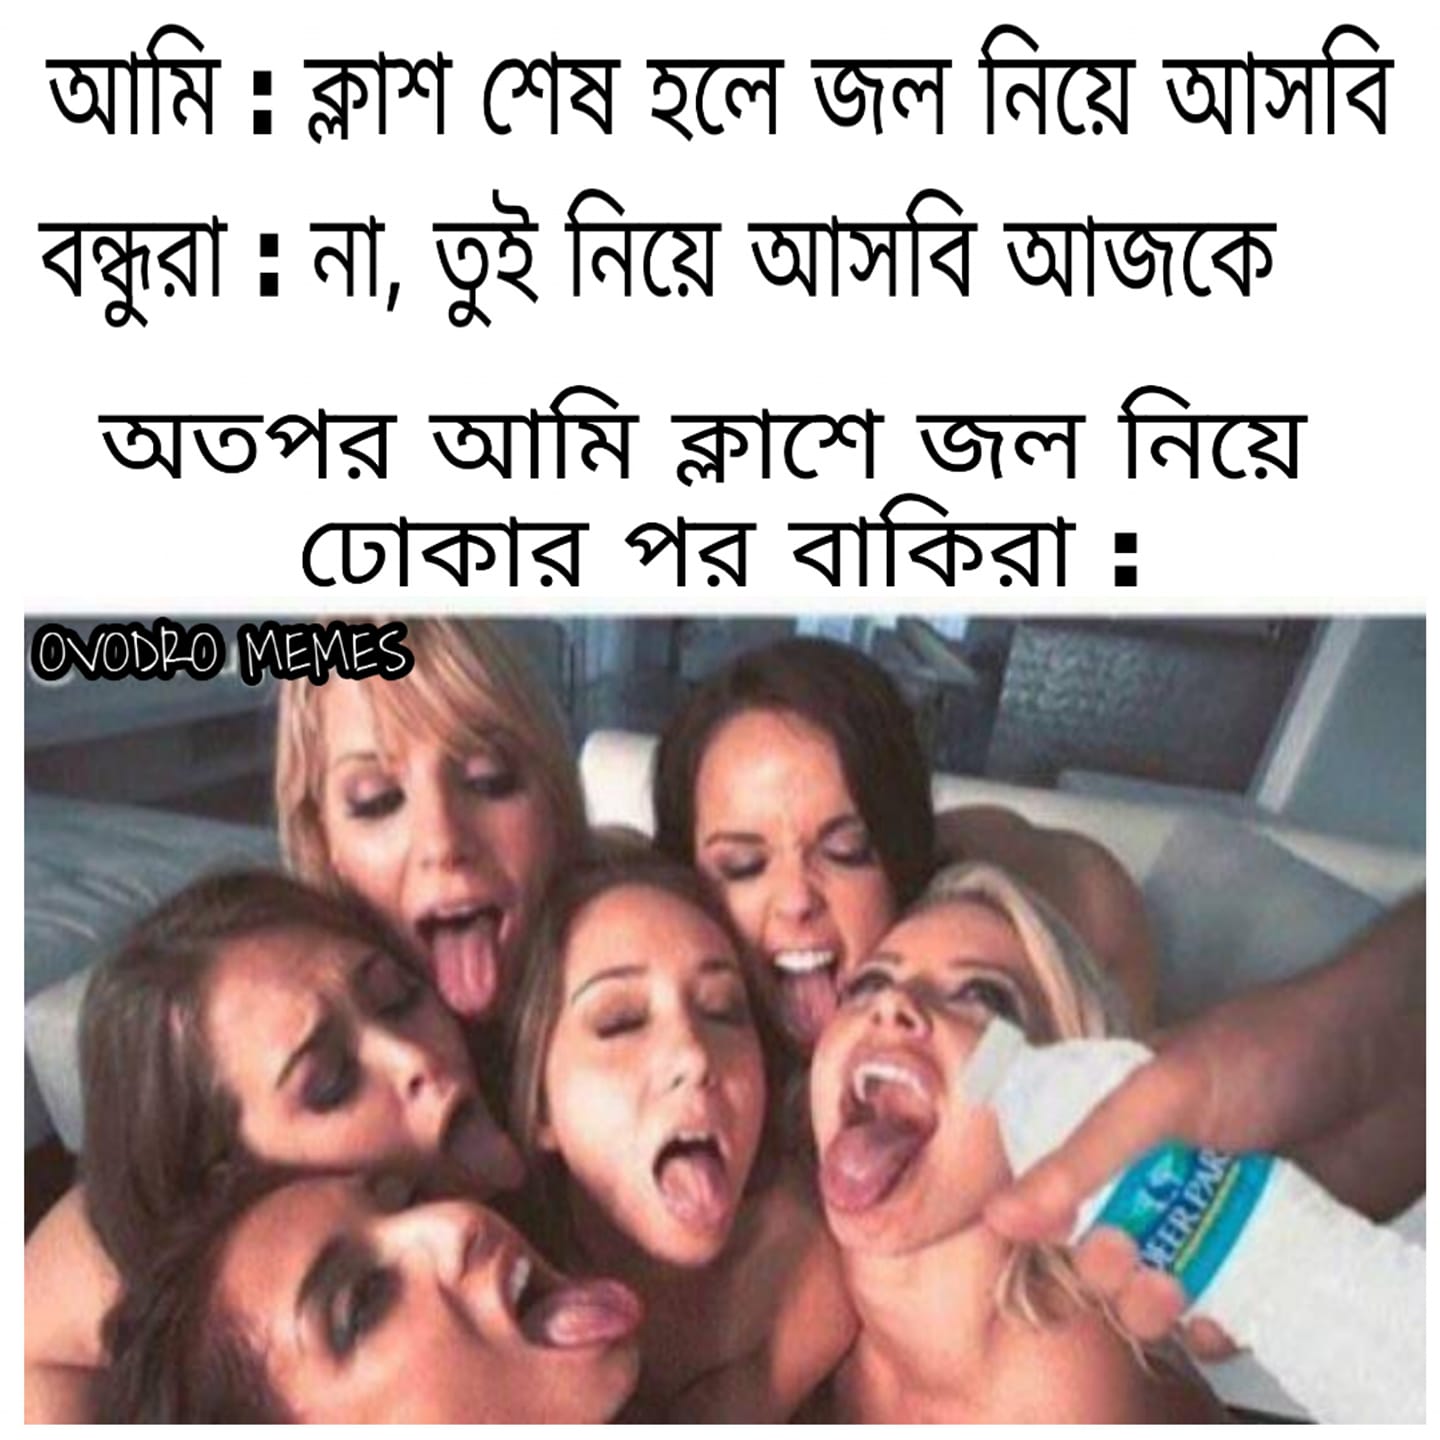
Caption: আমি :  ক্লাশ শেষ হলে জল নিয়ে আসবি   বন্ধুরা : না , তুই নিয়ে আসবি আজকে     অতঃপর আমি ক্লাশে জল নিয়ে ঢোকার পর বাকিরা
Label: hate